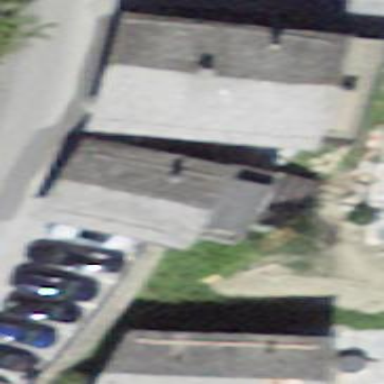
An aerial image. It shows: Building with tiled roof.